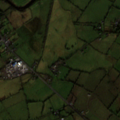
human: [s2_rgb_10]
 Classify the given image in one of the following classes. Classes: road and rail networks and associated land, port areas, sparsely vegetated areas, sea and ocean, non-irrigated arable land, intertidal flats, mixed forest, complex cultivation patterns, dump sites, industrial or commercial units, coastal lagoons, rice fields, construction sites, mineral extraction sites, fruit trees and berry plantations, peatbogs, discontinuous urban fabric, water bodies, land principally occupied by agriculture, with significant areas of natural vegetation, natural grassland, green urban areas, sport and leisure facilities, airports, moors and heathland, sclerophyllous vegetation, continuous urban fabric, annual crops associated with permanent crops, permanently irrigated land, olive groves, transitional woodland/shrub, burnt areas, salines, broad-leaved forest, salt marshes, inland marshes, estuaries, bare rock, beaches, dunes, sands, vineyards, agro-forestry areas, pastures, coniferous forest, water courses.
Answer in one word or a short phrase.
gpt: pastures